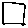
Label: square